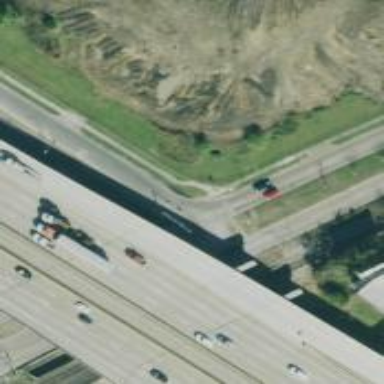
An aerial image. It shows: Secondary road with frontage road alongside.